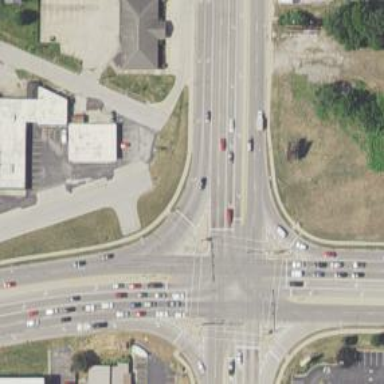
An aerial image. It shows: Footway that serves as traffic island.